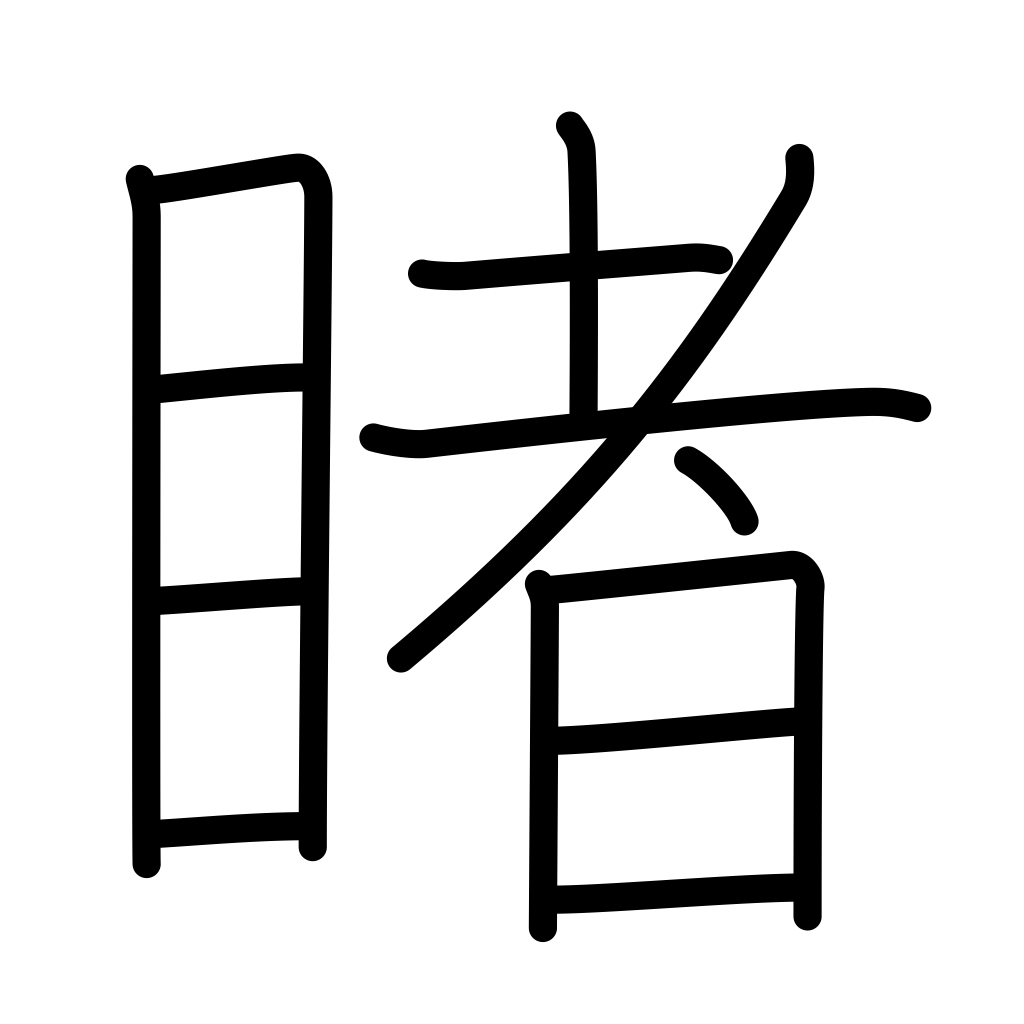
Meaning: look at, see